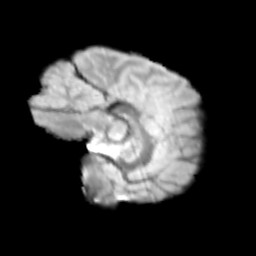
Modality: T2w
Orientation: sagittal
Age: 14
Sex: female
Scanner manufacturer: siemens
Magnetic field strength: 3 T
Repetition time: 3.8 s
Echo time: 0.07 s